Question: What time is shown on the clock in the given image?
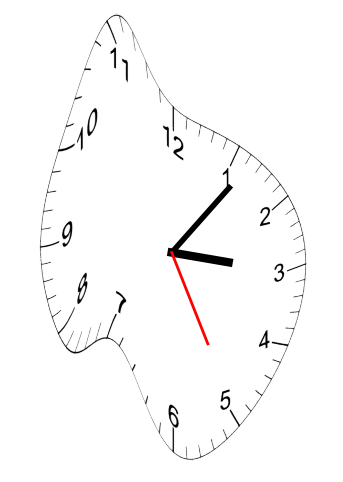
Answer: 03:06:25